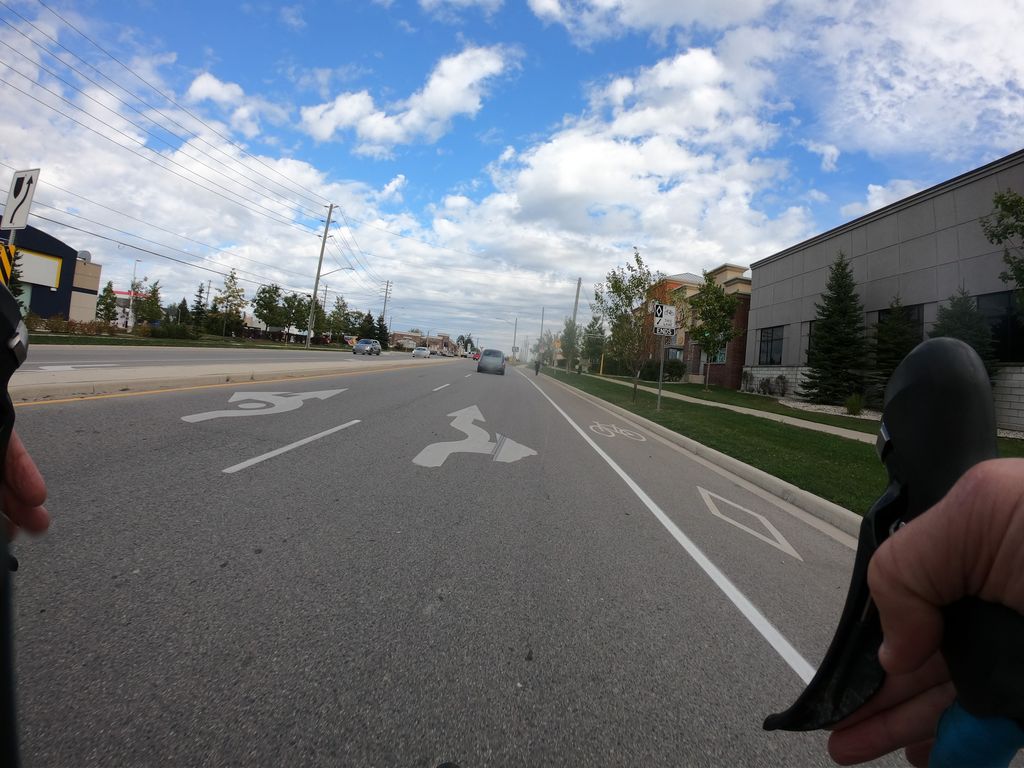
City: kitchener-waterloo